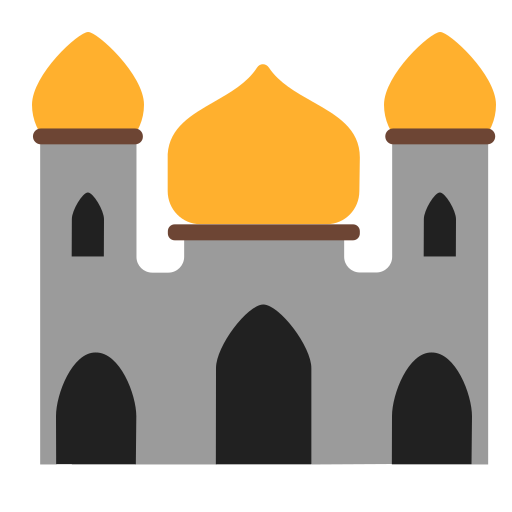
mosque flat